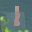
Label: 1